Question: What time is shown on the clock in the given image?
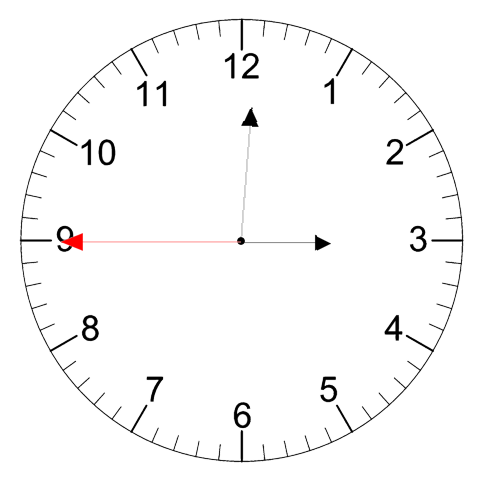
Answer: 03:00:45